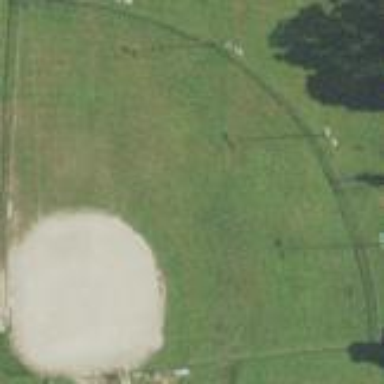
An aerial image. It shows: Baseball pitch for leisure land activities.